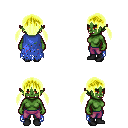
a pixel art fantasy rpg character, female body template, orc, green skin, blue tattered cape, magenta pants, gold twin-tailed hairstyle, black shoes, four views (front, back, left, right), 2x2 character sprite sheet, small pixel art, hard edges, no anti-aliasing